Question:
This is what my database looks like, how would I return all of the rows that have the same string in the KEY_ALCOHOL column? After I get all of the rows, I need to randomly pick one and then display it.
I tried this:
'''
public Cursor getAlcohol(String alcohol) throws SQLException
{
Cursor mCursor =
myDataBase.query(true, DB_TABLE, new String[] {
KEY_ROWID,
KEY_ALCOHOL,
KEY_TYPE,
KEY_BRAND,
KEY_PRICE
},
KEY_ALCOHOL + "=" + alcohol,
null,
null,
null,
null,
null);
if (mCursor != null) {
mCursor.moveToFirst();
}
return mCursor;
}
'''
'''
myDbHelper.openDataBase();
Cursor c = myDbHelper.getAlcohol("Liquor");
if (c.moveToFirst())
{
do {
DisplayTitle(c);
} while (c.moveToNext());
}
myDbHelper.close();
}
public void DisplayTitle(Cursor c)
{
Toast.makeText(this,
"id: " + c.getString(0) + "
" +
"ALCOHOL: " + c.getString(1) + "
" +
"TYPE: " + c.getString(2) + "
" +
"BRAND: " + c.getString(3) + "
" +
"PRICE: " + c.getString(4),
Toast.LENGTH_LONG).show();
}
'''
I was testing to see if this would simply return all of the rows with "Liquor" in the KEY_ALCOHOL column but instead it gave me a null pointer.
EDIT
Got it working!!
Here is what i came up with and it works!! Let me know if anything is wrong or you see a better way of doing it! Thanks everyone!
'''
myDbHelper.openDataBase();
Cursor Test = myDbHelper.getAlcohol("Liquor");
int test7 = Test.getCount();
test9 = r.nextInt(test7);
Cursor c = myDbHelper.getTitle(test9);
if (c.moveToFirst())
DisplayTitle(c);
else
Toast.makeText(this, "No title found",
Toast.LENGTH_LONG).show();
myDbHelper.close();
'''
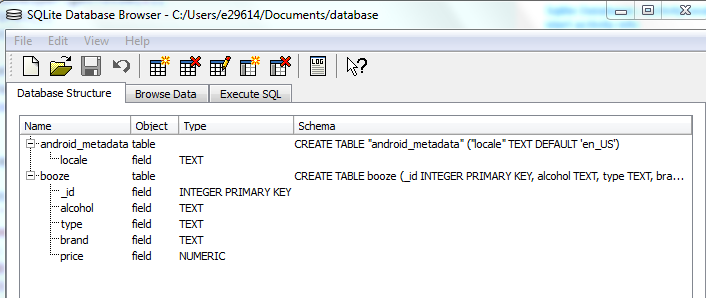
Answer: I hope this works
'''
public Cursor getAlcohol(String alcohol) throws SQLException
{
Cursor mCursor =
myDataBase.query(true, DB_TABLE, new String[] {
KEY_ROWID,
KEY_ALCOHOL,
KEY_TYPE,
KEY_BRAND,
KEY_PRICE
},
KEY_ALCOHOL + "=?",
new String[] { alcohol },
null,
null,
null,
null);
if (mCursor != null) {
mCursor.moveToFirst();
}
return mCursor;
}
'''
Look at structure
'''
Cursor SQLiteDatabase.query(String table,
String[] columns,
String selection,
String[] selectionArgs,
String groupBy,
String having,
String orderBy,
String limit)
'''
Your 'selection' was wrong. It resulted in 'WHERE KEY_ALCOHOL + "=" + alcohol = null' since argument is separate.